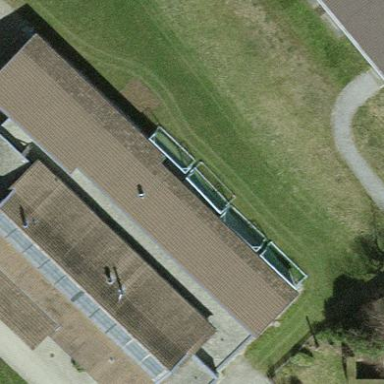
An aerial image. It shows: Sports centre building.